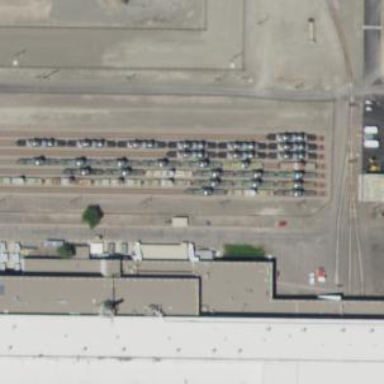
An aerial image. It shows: Railway yard used for storage purposes.